Question: I'm hosting my PHP project on AWS EC2 servers, using Elastic Beanstalk. I've set up my ENV Vars using 'php dotenv', which seem to be getting my vars just fine from my root '.env' file:
'''
require '../vendor/autoload.php';
$dotenv = new Dotenv($_SERVER['DOCUMENT_ROOT']);
$dotenv->load();
$DB_HOST = getenv('DB_HOST');
$DB_USERNAME = getenv('DB_USERNAME');
$DB_PASSWORD = getenv('DB_PASSWORD');
$DB_DATABASE = getenv('DB_DATABASE');
$mysqli = new mysqli($DB_HOST, $DB_USERNAME, $DB_PASSWORD, $DB_DATABASE);
'''
So, in AWS Management Console, I set up the same named ENV vars within software configuration, git pushed, and re eb-deployed. I'm getting a 500 error because the EC2 ENV vars don't seem to be picking up.

Is there something else I need to do?
---
Update:
'eb printenv' displayed the correct env var values.
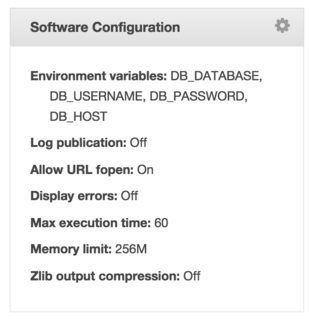
Answer: Quote from <URL>
> phpdotenv is made for development environments, and generally should
not be used in production. In production, the actual environment
variables should be set so that there is no overhead of loading the
.env file on each request. This can be achieved via an automated
deployment process with tools like Vagrant, chef, or Puppet, or can be
set manually with cloud hosts like Pagodabox and Heroku.
You will have php fatal error if you do not have .env file
> Fatal error: Uncaught exception
'Dotenv\Exception\InvalidPathException' with message 'Unable to read
the environment file at /home/vagrant/Code/project/.env.' in
/home/vagrant/Code/project/vendor/vlucas/phpdotenv/src/Loader.php on
line 75
If you would like
Below is the sample code that you can set 'Environment Variable' to check, it only load the class if it is on local / testing environment
'''
if(getenv('APP_ENV') === 'local' || getenv('APP_ENV') === 'testing')
{
$dotenv = new Dotenv\Dotenv(__DIR__);
$dotenv->load();
}
'''
Or another method is check the .env file exist or not
'''
$filePath = rtrim(__DIR__, DIRECTORY_SEPARATOR).DIRECTORY_SEPARATOR . '.env';
if(is_file($filePath) && is_readable($filePath))
{
$dotenv = new Dotenv\Dotenv(__DIR__);
$dotenv->load();
}
'''